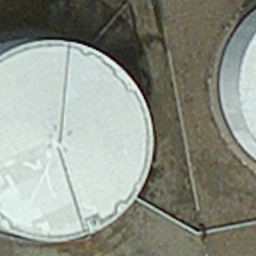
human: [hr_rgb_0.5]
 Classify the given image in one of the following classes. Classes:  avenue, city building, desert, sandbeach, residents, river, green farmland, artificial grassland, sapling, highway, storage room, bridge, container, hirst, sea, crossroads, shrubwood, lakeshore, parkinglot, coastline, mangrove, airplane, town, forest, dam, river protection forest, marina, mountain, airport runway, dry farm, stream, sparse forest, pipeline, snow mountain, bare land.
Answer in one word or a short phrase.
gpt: storage room